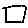
Label: square